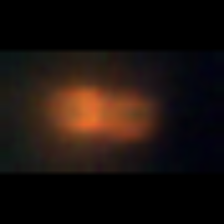
Taxon: NanoPlankton
Group: Other